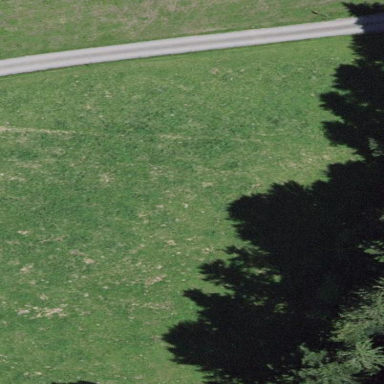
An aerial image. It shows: Beautiful meadow.